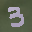
Label: 3